Interaction volume radius: 5 \u00c5
Interaction volume height: 35 \u00c5
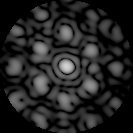
Disorder parameter: 0.5167